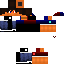
A male human skin with dark skin, wearing brown long hair dressed in a blue hoodie and blue pants, featuring a closed mouth.